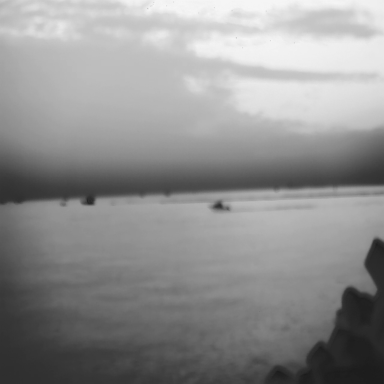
There are four bulk_carriers in the infrared image.